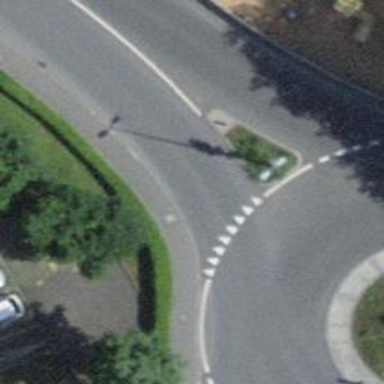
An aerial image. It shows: Road with "give way" sign.